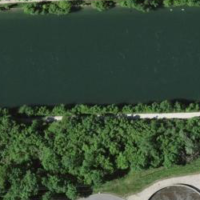
EUNIS habitat code: 15
Species observed at this site:
Corylus avellana